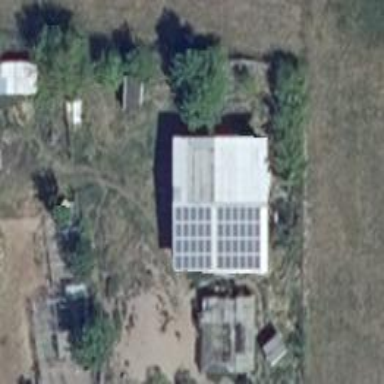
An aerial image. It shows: Solar photovoltaic panel generator producing electricity as small installation.